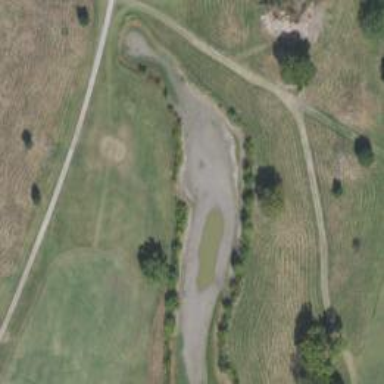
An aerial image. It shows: Water hazard on golf course. The hazard is natural water feature.